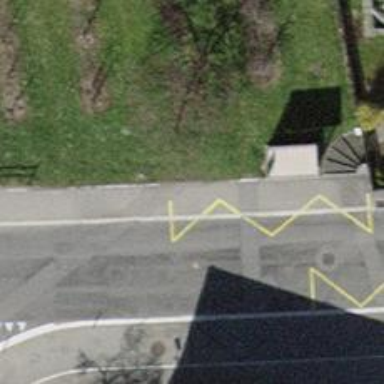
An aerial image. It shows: Bus stop with platform for public transport.